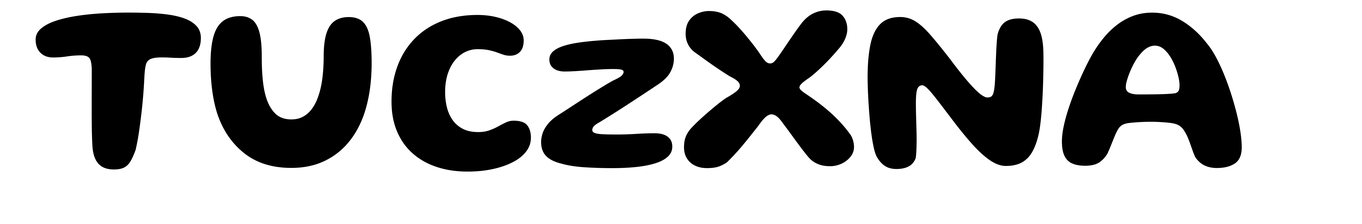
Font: Gluten_SemiBold